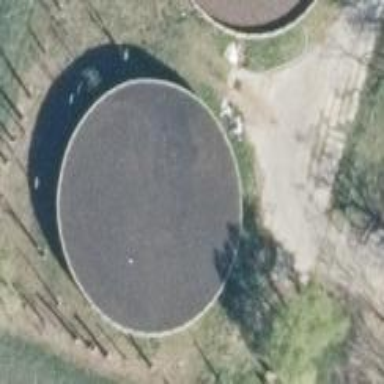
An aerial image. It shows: Building identified as silo.